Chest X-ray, AP view. Patient: 34 years old, sex M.
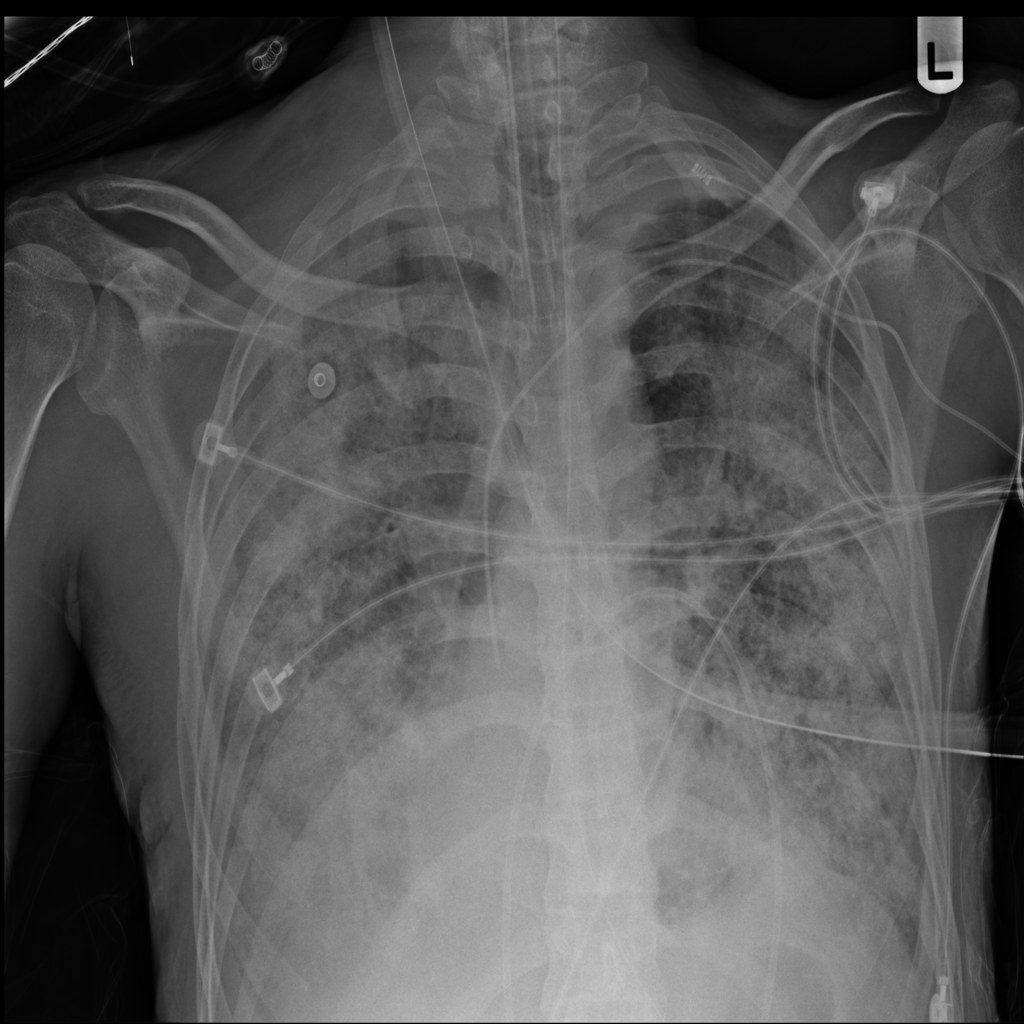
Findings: Nodule